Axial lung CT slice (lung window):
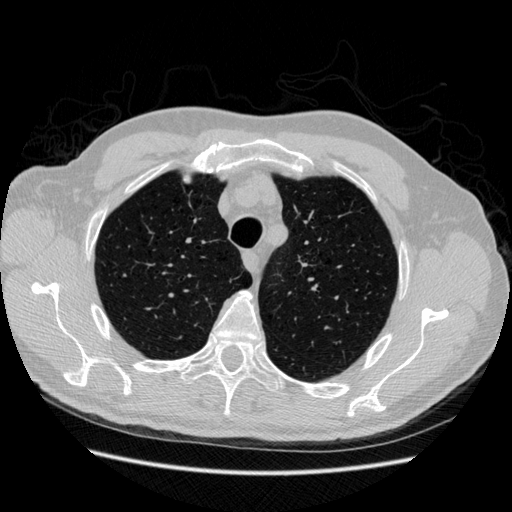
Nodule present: no